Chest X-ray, AP view. Patient: 32 years old, sex M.
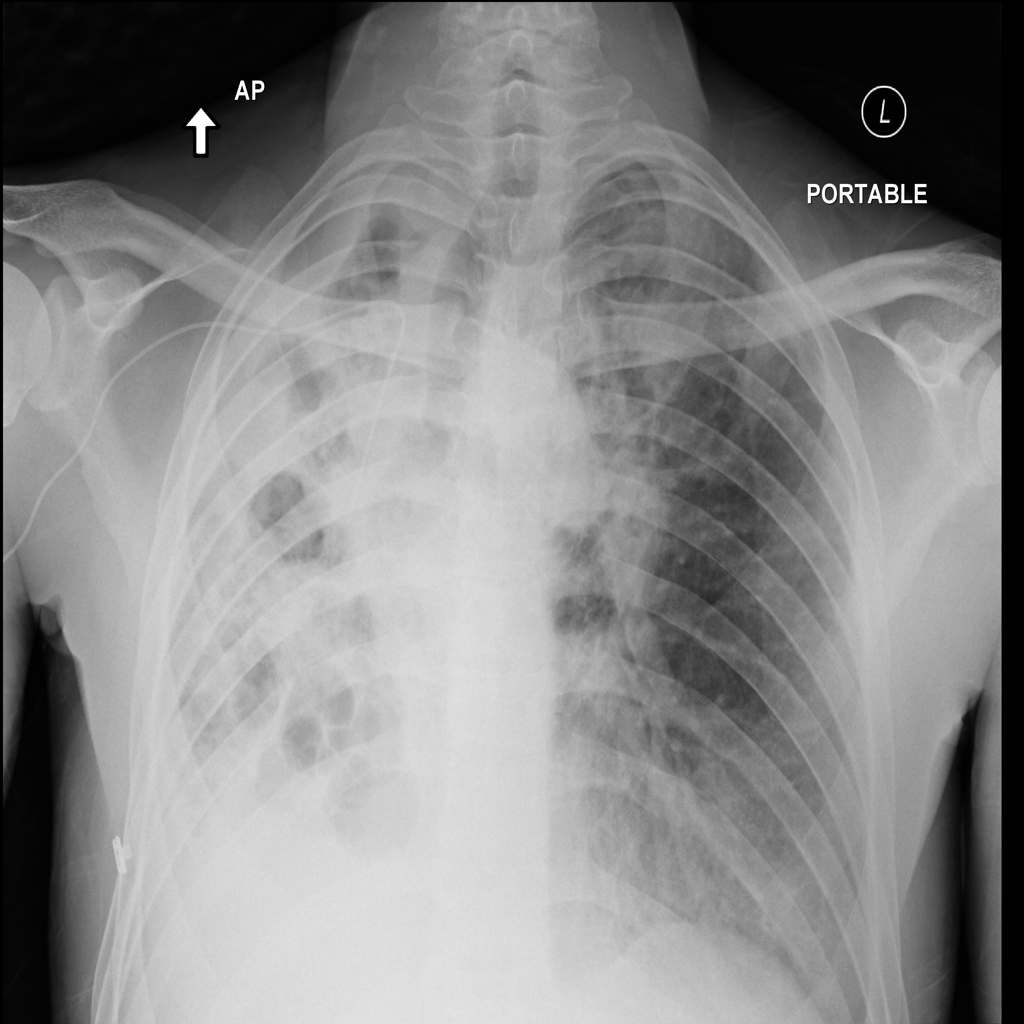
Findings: Infiltration, Pneumothorax